Field crop: maize
Growth stage: 1
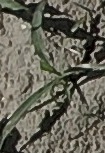
Species: sorghum